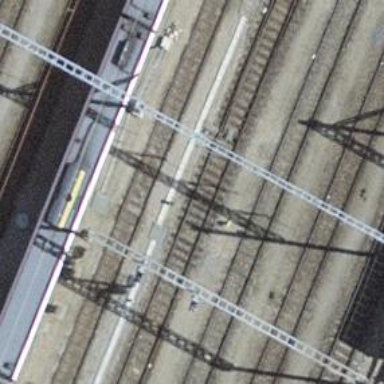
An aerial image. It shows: Railway switch.